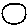
Label: circle